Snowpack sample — Loveland Pass, Silver Plume, Colorado, USA (2/11/26, 12:00 PM MST)
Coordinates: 39.663, -105.886
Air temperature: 35 °F
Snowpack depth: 82 cm
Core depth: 30 cm
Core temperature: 28.4 °F
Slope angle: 13°, slope face: 12°
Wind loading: high
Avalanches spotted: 1
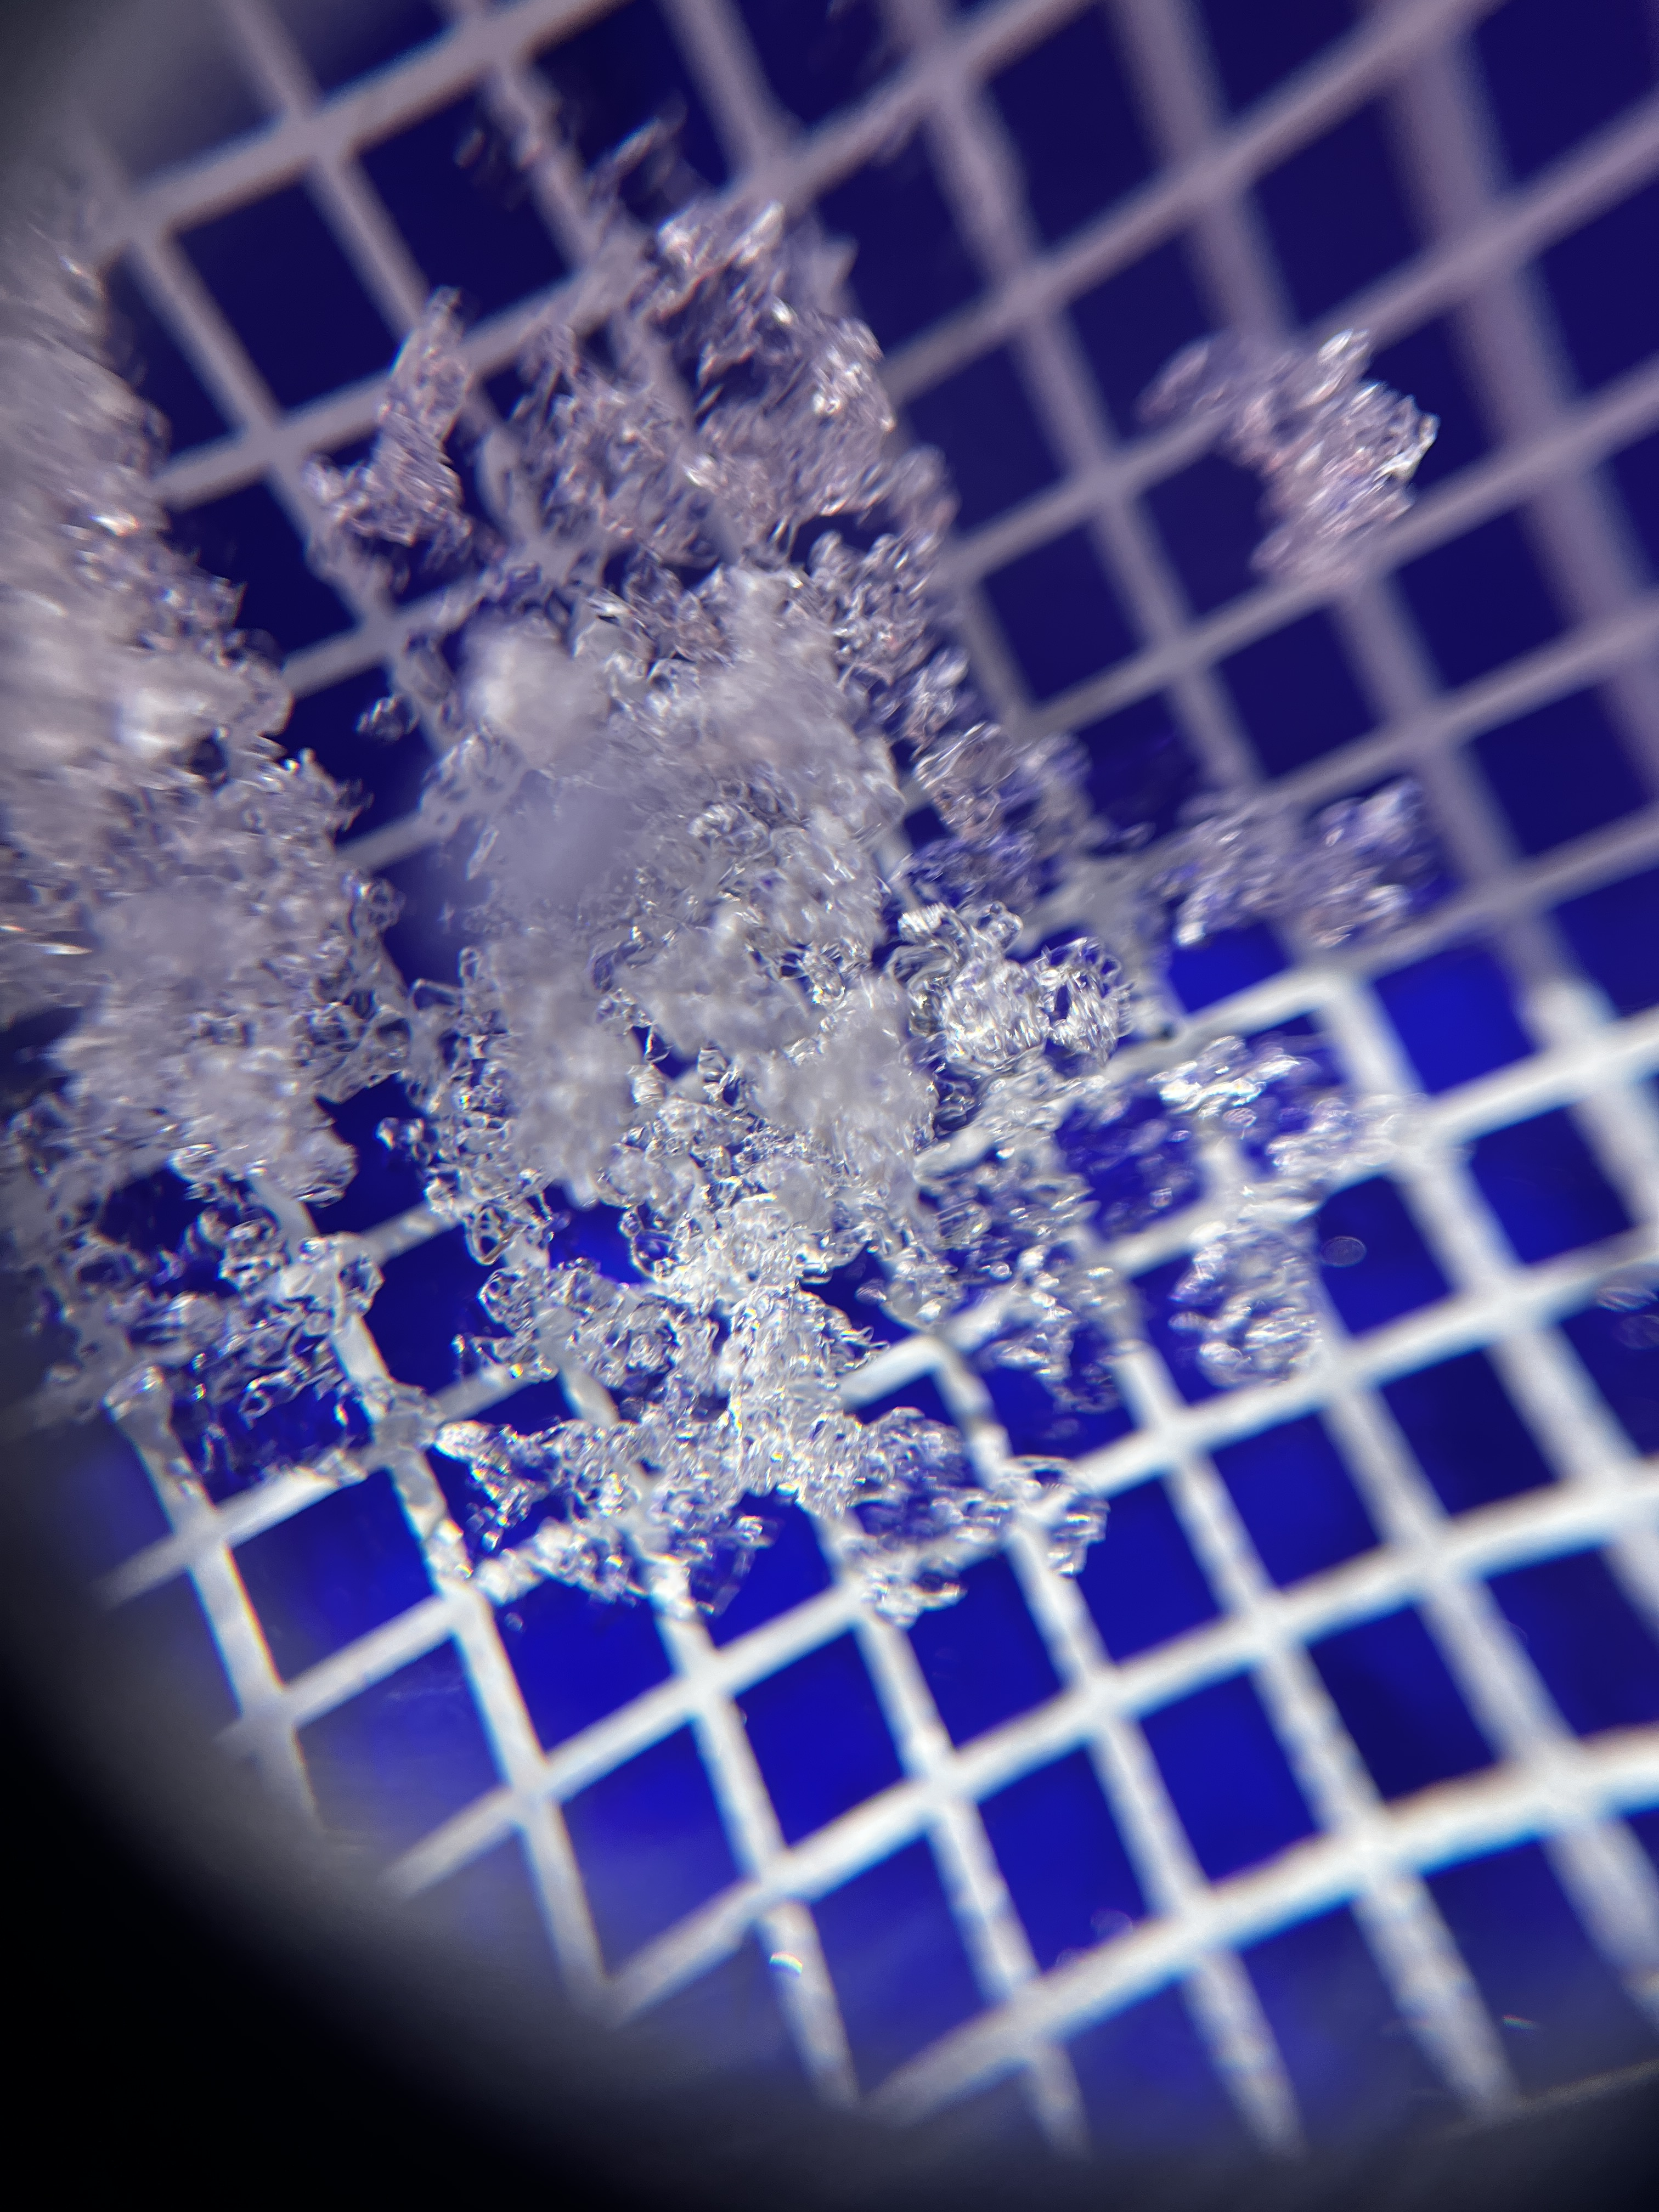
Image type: magnified_profile
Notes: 1 small avalanche spotted on the north side of the bowl, lots of wind loading